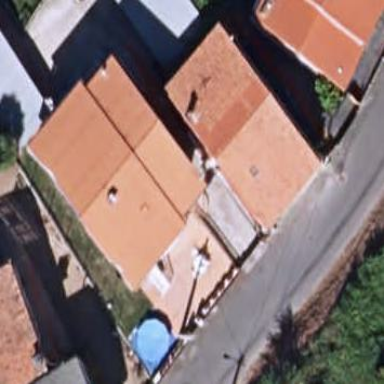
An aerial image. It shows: Simple and straightforward house.